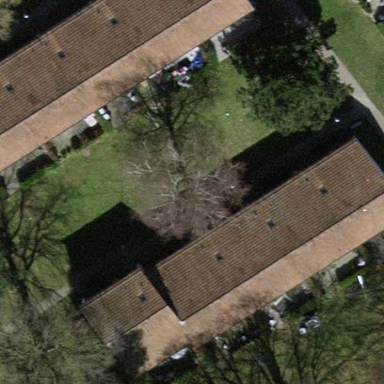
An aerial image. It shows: Terrace building.